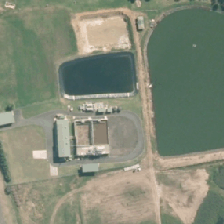
Land cover: urban_build_up